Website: crate-barrel
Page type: billing-address
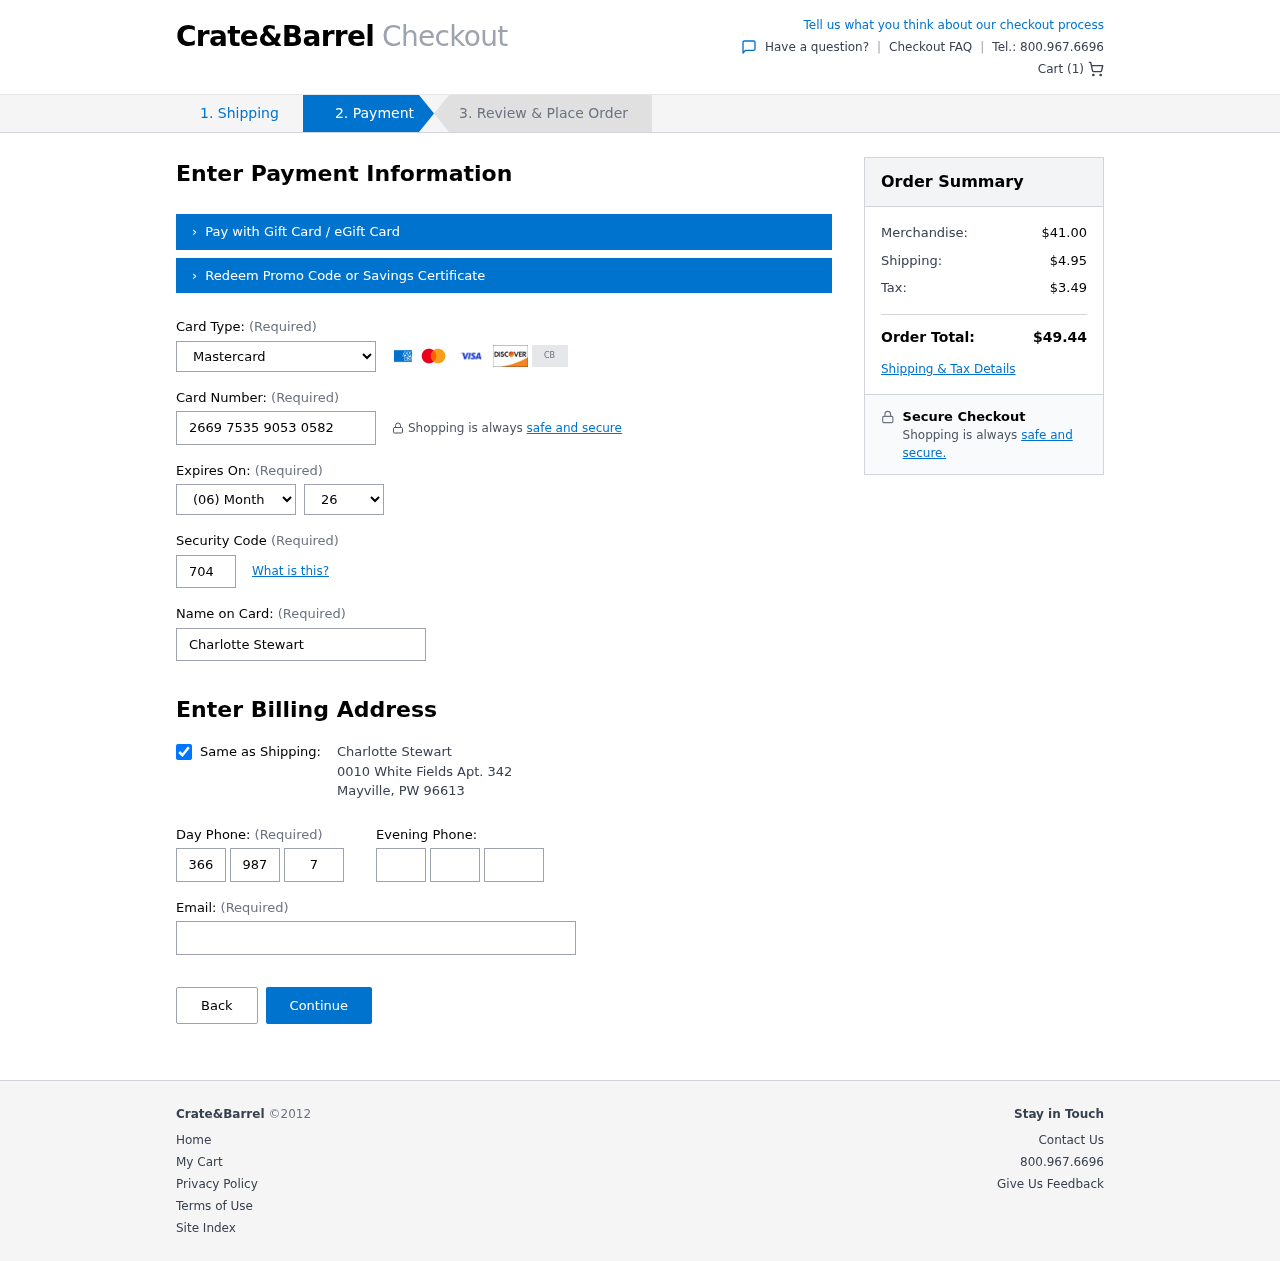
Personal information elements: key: PII_CARD_CVV
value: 704
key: PII_CARD_EXPIRY_MONTH
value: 06
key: PII_CARD_EXPIRY_YEAR
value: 26
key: PII_CARD_NUMBER
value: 2669 7535 9053 0582
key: PII_CARD_TYPE
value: Mastercard
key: PII_CITY
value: Mayville
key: PII_EMAIL
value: charlotte_stewart@hotmail.com
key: PII_FULLNAME
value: Charlotte Stewart
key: PII_PHONE_AREA
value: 366
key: PII_PHONE_PREFIX
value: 987
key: PII_PHONE_SUFFIX
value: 7309
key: PII_POSTCODE
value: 96613
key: PII_STATE_ABBR
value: PW
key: PII_STREET
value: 0010 White Fields Apt. 342
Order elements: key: ORDER_NUM_ITEMS
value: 1
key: ORDER_SUBTOTAL
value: $41.00
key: ORDER_SHIPPING_COST
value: $4.95
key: ORDER_TAX
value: $3.49
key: ORDER_TOTAL
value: $49.44